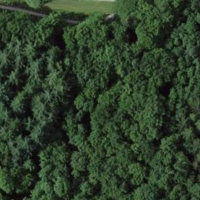
EUNIS habitat code: 53
Species observed at this site:
Campanula glomerata